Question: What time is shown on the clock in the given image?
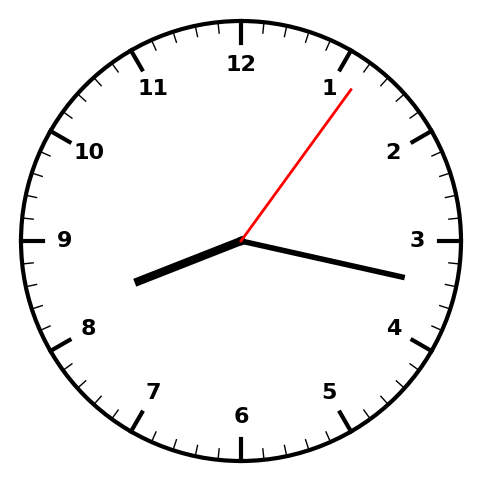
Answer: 08:17:06